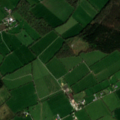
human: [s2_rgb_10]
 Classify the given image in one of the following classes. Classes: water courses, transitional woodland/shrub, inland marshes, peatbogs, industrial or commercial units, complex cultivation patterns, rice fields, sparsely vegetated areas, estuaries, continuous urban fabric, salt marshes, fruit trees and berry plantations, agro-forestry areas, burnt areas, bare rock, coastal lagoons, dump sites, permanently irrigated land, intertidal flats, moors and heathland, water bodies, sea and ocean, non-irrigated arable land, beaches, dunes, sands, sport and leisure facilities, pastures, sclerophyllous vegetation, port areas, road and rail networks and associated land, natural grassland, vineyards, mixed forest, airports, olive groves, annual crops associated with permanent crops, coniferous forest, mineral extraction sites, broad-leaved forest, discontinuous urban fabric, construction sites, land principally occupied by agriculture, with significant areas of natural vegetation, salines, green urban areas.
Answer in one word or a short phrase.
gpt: pastures, complex cultivation patterns, broad-leaved forest, coniferous forest